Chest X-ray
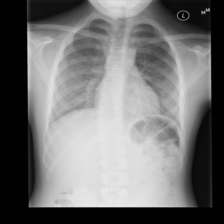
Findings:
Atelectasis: negative
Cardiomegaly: negative
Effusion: negative
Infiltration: negative
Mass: negative
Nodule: negative
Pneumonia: negative
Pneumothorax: negative
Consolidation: negative
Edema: negative
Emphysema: negative
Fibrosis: negative
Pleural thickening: negative
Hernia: negative